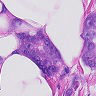
Metastatic tissue present: yes